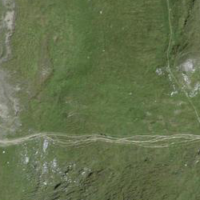
EUNIS habitat code: 26
Species observed at this site:
Pyrrhocorax graculus
Gentiana bavarica